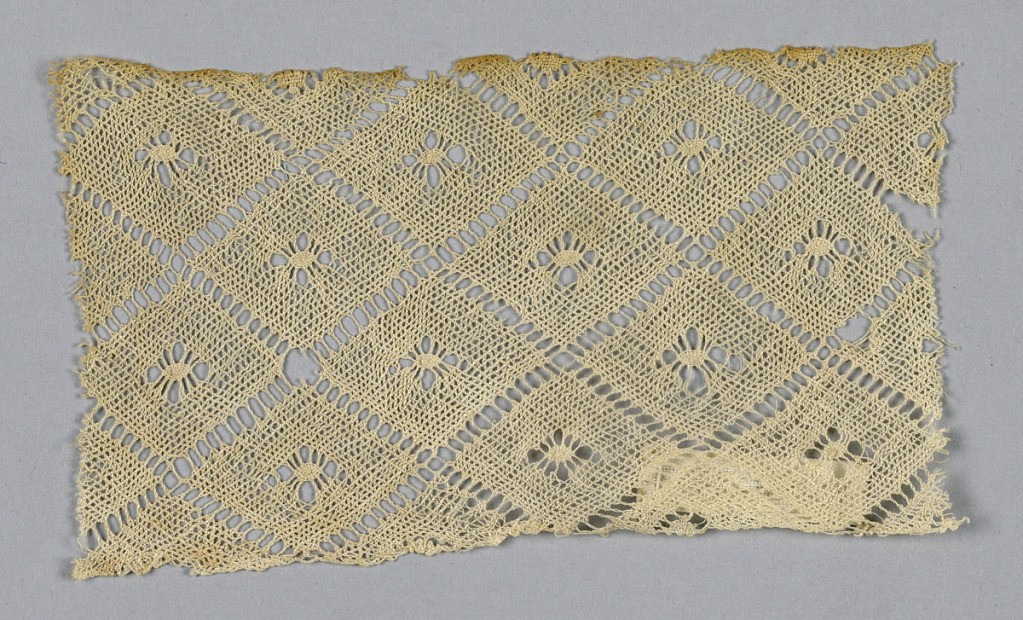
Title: Fragment
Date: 19th century
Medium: linen Technique: bobbin lace, provincial style
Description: Design of lozenges formed by crossing diagonals: flower in each lozenge.